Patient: sex F, age 58
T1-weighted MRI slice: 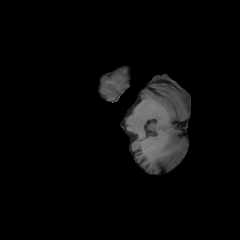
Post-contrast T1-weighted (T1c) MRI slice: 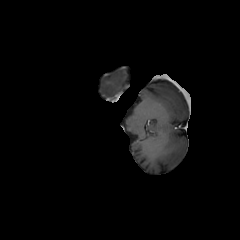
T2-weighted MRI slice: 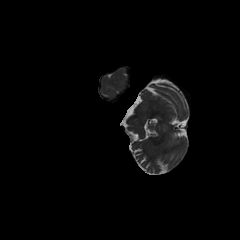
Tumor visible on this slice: no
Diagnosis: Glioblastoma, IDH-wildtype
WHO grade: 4